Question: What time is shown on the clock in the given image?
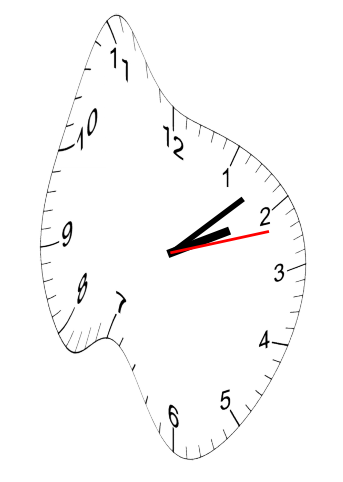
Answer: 02:08:12